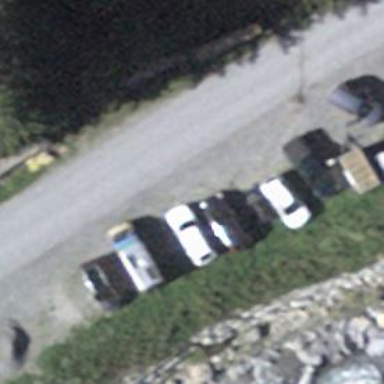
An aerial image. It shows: Parking area with surface.